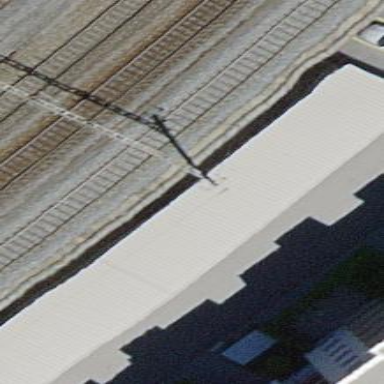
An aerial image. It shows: View of roof of building.